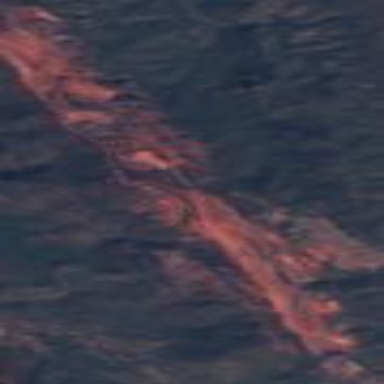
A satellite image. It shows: Quarry area.